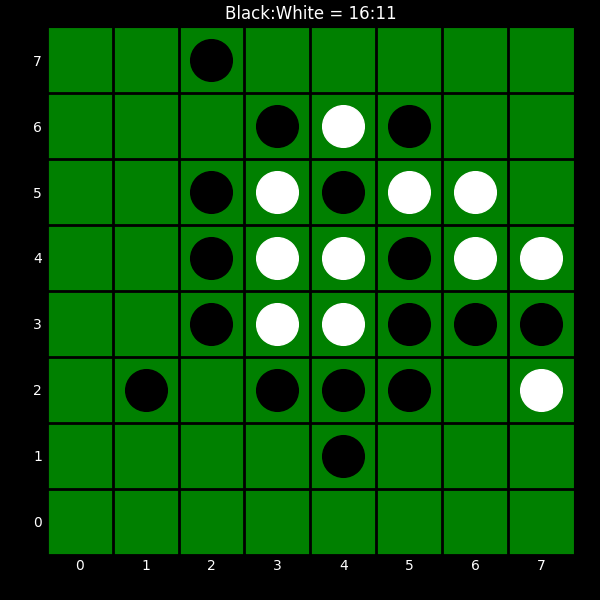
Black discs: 16
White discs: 11